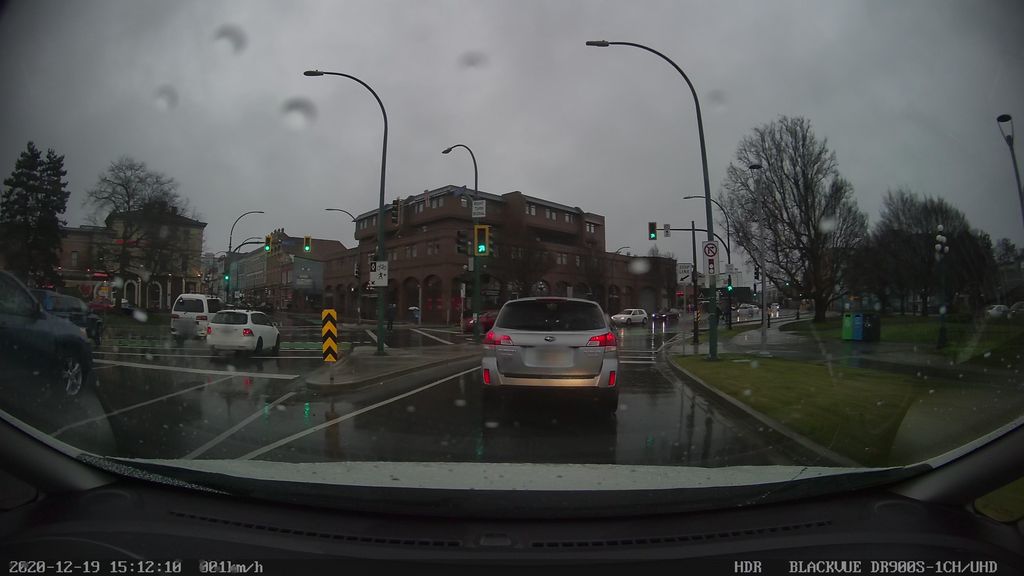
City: victoria